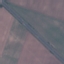
Land use / land cover: Highway